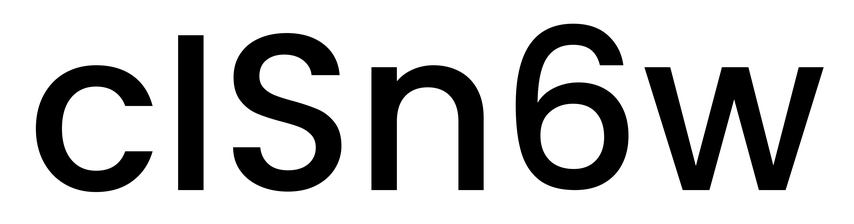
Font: Poppins-Medium